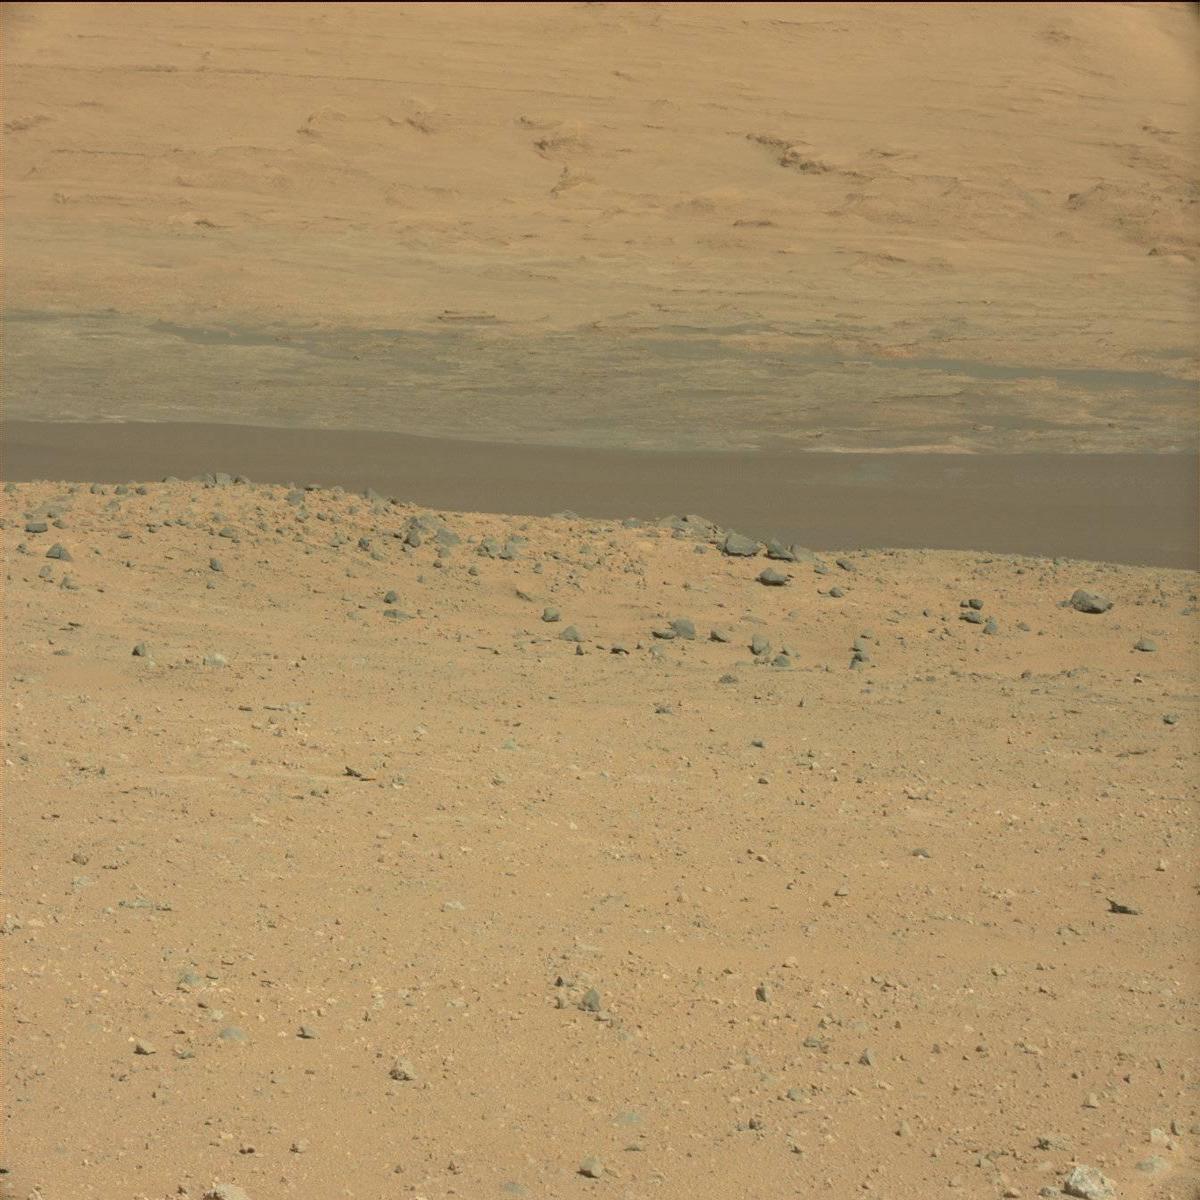
Terrain classes present: Bedrock, Ridge, Rock, Sand / Soil